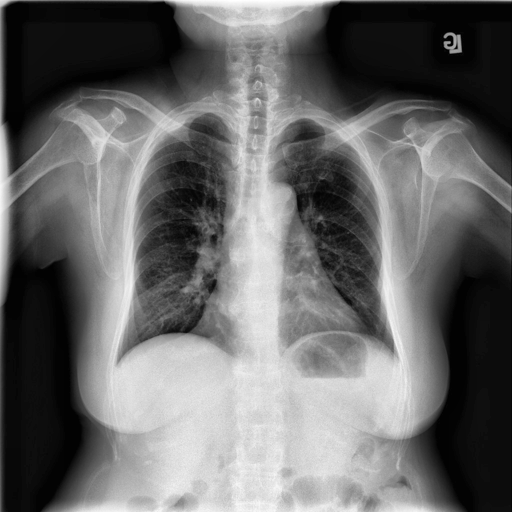
Finding: NORMAL